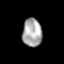
Tissue: skin
Cell type: Epithelial cells
Senescence score: 0.2221
Nuclear area (px): 535
Mean DAPI intensity: 169.523